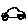
Label: car